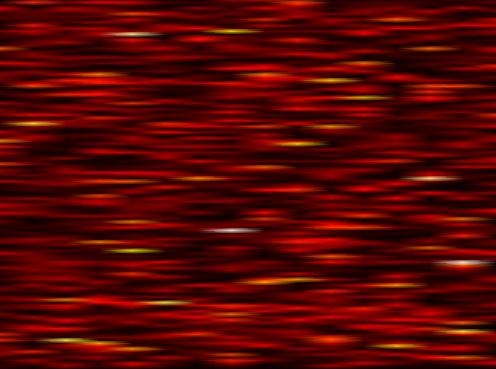
Label: FBMC